Interaction volume radius: 5 \u00c5
Interaction volume height: 10 \u00c5
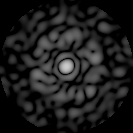
Disorder parameter: 0.8573